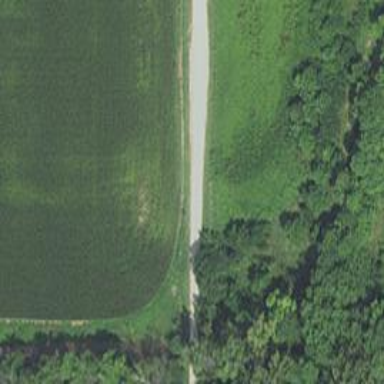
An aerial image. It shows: Unclassified road.